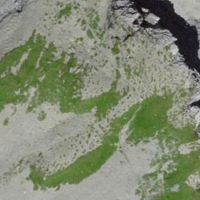
EUNIS habitat code: 48
Species observed at this site:
Dryas octopetala